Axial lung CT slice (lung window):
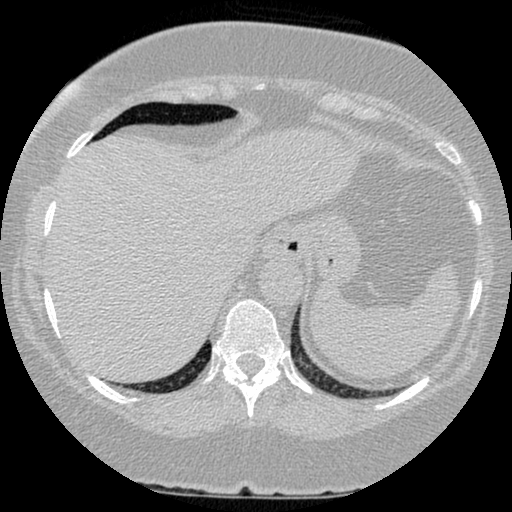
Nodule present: no